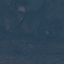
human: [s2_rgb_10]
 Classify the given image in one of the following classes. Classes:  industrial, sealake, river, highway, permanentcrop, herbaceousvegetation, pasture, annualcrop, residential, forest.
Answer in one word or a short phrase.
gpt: Forest